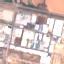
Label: Industrial